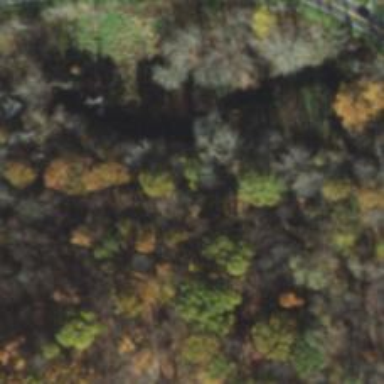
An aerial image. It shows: Asphalt path along abandoned railway.